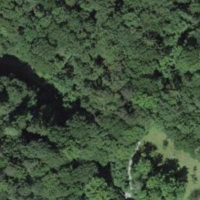
EUNIS habitat code: 44
Species observed at this site:
Astrantia major